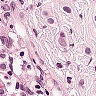
Metastatic tissue present: yes